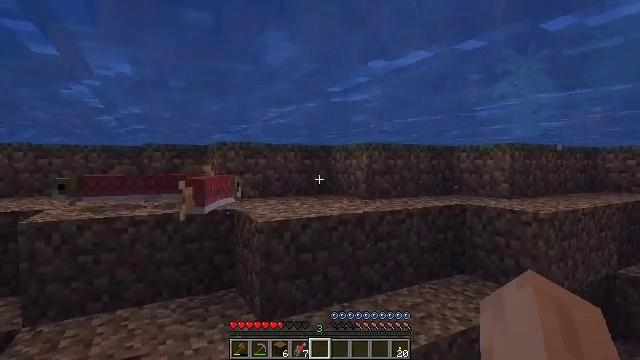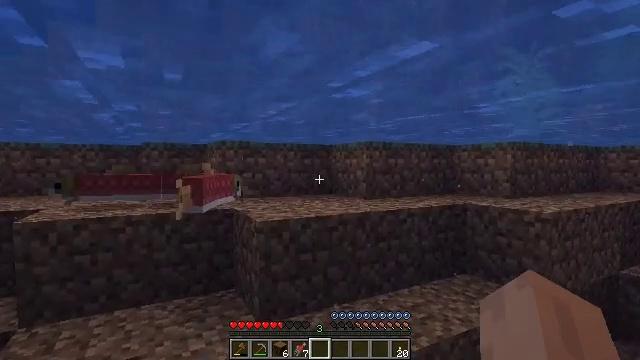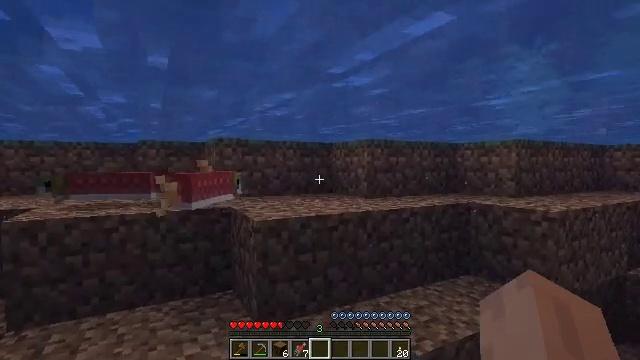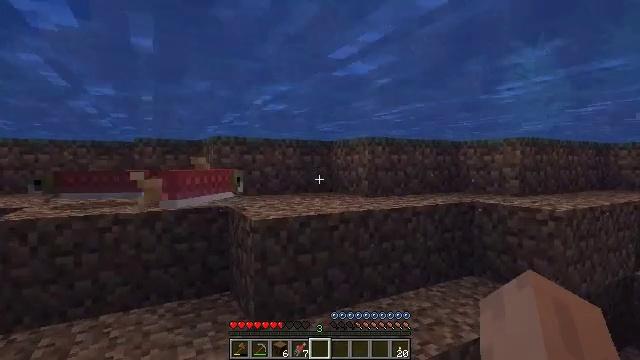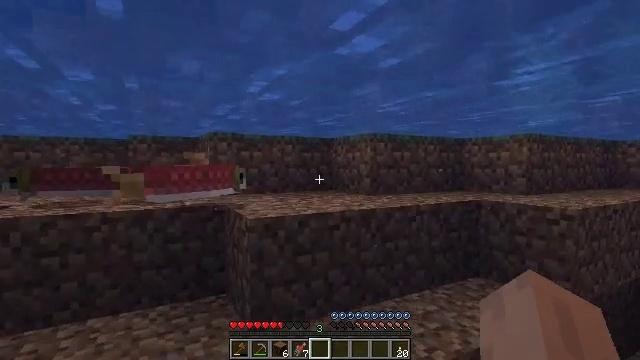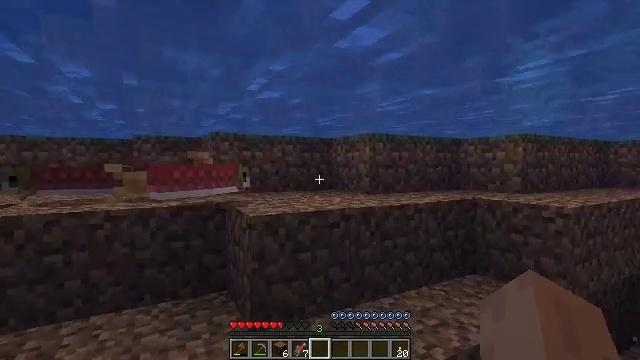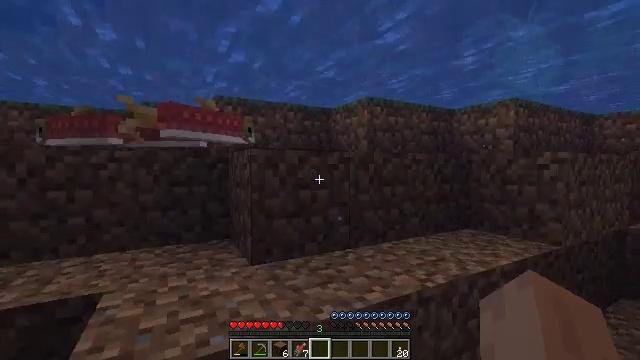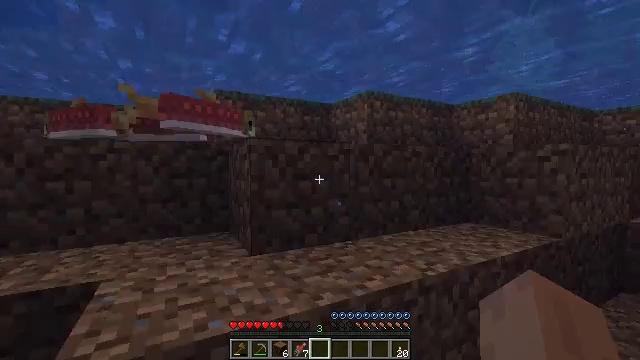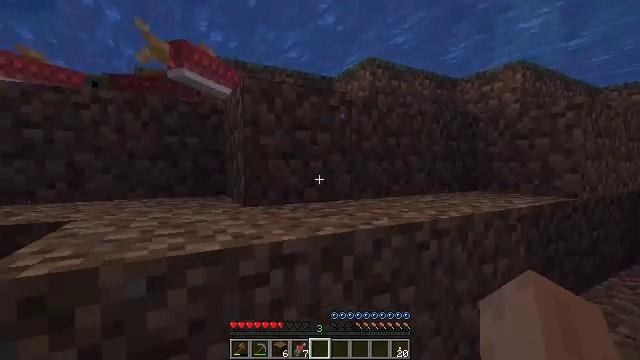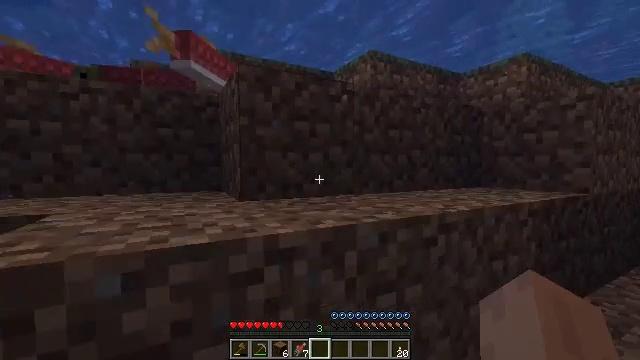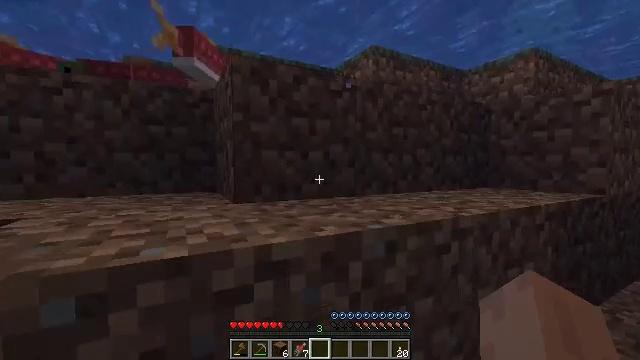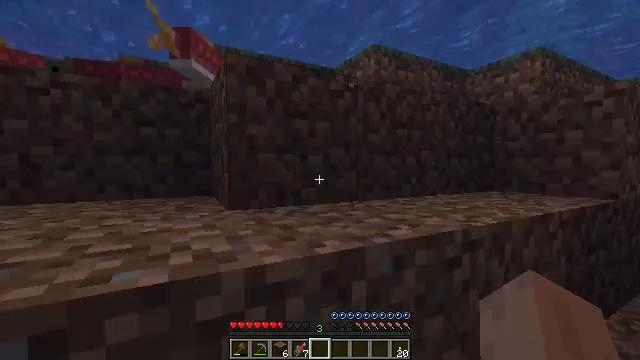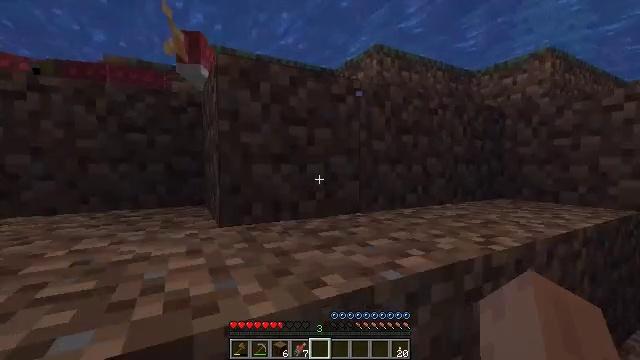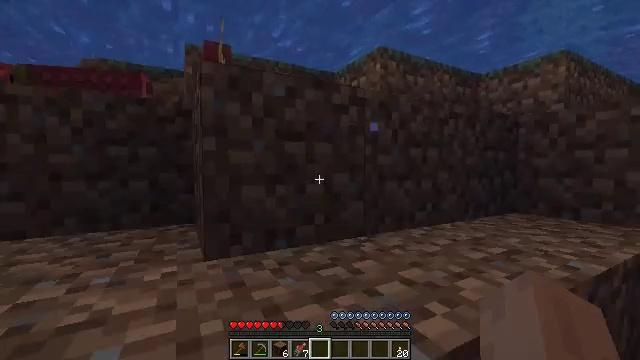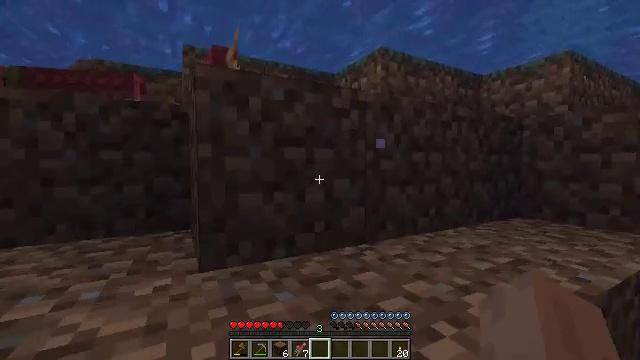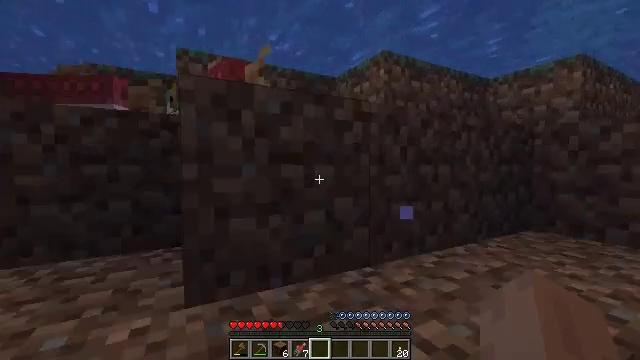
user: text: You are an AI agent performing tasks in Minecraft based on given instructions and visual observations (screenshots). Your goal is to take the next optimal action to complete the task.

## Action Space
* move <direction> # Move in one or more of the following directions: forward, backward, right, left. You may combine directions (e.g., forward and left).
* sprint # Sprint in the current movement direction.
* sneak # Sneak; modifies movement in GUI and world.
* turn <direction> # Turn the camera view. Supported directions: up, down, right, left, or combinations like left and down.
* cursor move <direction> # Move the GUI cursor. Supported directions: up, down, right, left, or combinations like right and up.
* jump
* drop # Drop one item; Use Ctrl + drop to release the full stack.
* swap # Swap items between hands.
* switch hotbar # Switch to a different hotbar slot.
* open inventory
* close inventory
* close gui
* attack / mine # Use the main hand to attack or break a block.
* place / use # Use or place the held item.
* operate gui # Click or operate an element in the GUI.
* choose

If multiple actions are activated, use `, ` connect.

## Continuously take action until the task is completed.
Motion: motion action
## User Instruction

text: Remove a spruce sapling from the inventory.
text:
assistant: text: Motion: move forward
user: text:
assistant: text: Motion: move forward
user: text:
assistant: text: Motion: move forward
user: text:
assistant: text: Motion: move forward, sprint
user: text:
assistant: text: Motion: move forward, sprint
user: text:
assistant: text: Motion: move forward, sprint
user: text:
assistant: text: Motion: move forward, sprint
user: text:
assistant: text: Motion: move forward, sprint
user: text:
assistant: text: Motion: move forward, sprint, jump
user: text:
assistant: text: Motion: move forward, sprint, jump
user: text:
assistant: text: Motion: move forward, sprint, jump
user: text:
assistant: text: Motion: move forward, sprint, jump
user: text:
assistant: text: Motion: move forward, sprint, jump
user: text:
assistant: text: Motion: move forward, sprint, jump
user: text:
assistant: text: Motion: move forward, sprint, jump
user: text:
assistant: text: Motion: move forward, sprint, jump
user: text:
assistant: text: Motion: move forward, sprint, jump
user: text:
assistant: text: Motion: move forward, sprint, jump
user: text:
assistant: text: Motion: move forward, sprint, jump
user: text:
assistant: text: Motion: move forward, sprint, jump
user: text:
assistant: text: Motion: move forward, sprint, jump
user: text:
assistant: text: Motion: move forward, sprint, jump
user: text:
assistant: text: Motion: move forward, sprint, jump
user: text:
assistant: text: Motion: move forward, sprint, jump
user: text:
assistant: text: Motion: move forward, sprint, jump
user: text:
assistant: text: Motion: move forward, sprint, jump
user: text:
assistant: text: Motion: move forward, sprint, jump
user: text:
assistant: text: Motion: move forward, sprint, jump
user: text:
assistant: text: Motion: move forward, sprint, jump
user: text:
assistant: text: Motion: move forward, sprint, jump